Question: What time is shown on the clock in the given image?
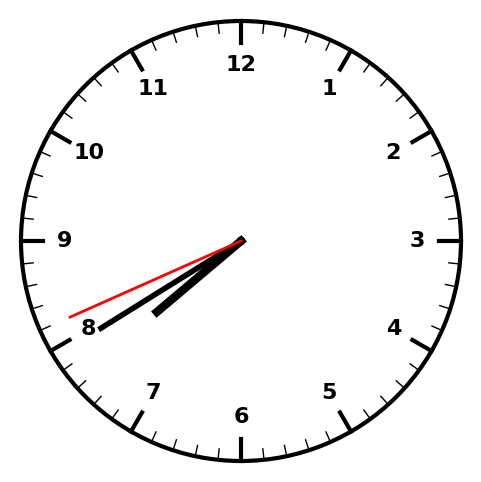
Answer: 07:39:41